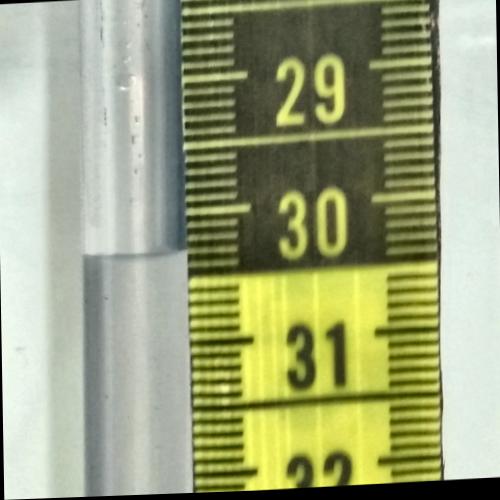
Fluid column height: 30.3 cm